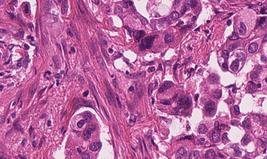
Tumor epithelial tissue: yes
Tumor-associated stroma tissue: yes
Normal tissue: no